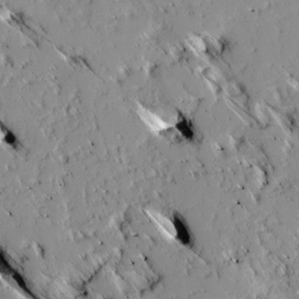
Label: non_frost